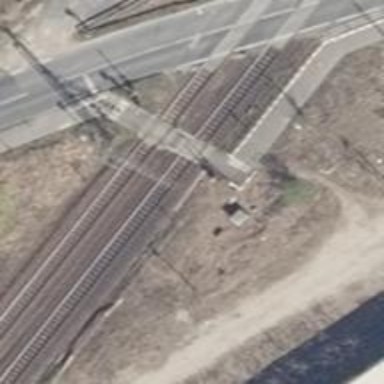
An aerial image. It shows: Railway crossing with lights and barriers.